Interaction volume radius: 5 \u00c5
Interaction volume height: 15 \u00c5
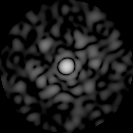
Disorder parameter: 0.8755